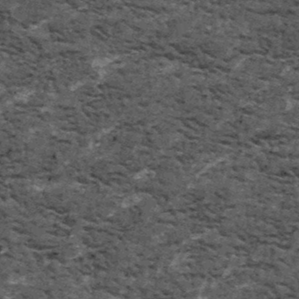
Label: frost